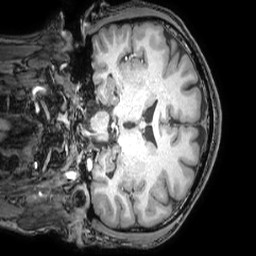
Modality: T1w
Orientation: coronal
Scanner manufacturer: philips
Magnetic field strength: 3 T
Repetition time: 0.008 s
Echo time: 0.0035 s